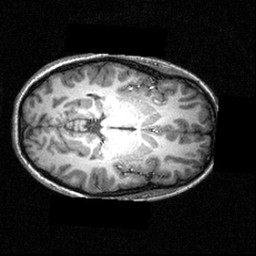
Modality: T1w
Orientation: axial
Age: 21
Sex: female
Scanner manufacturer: siemens
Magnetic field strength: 3.951 T
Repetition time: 1.5 s
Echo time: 0.00335 s